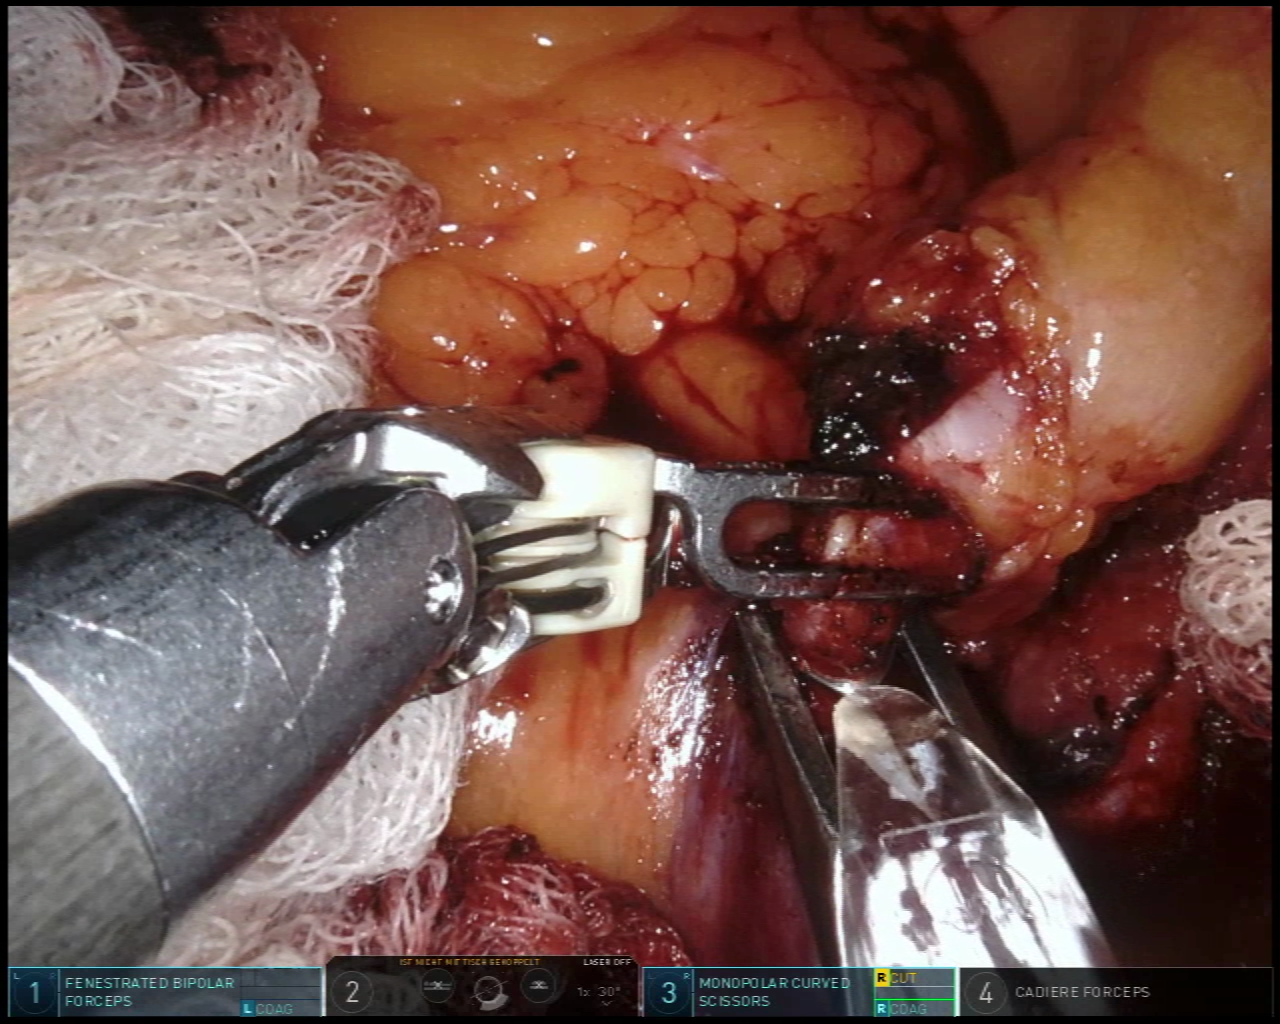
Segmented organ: intestinal_veins
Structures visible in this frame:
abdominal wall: no
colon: no
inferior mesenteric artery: no
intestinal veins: yes
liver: no
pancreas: no
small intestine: no
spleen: no
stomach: no
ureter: no
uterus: no
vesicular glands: no